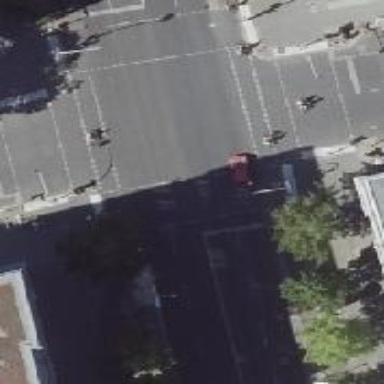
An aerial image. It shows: Road crossing with traffic signals.